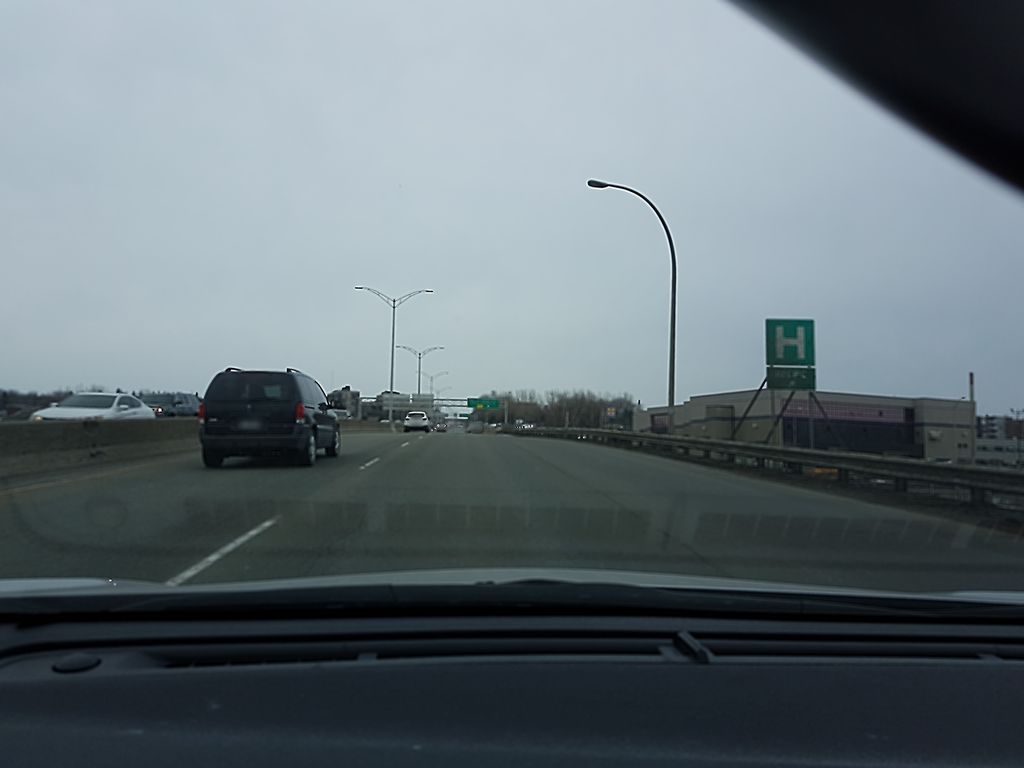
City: quebec_city